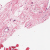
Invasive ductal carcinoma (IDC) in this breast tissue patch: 0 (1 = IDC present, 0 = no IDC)